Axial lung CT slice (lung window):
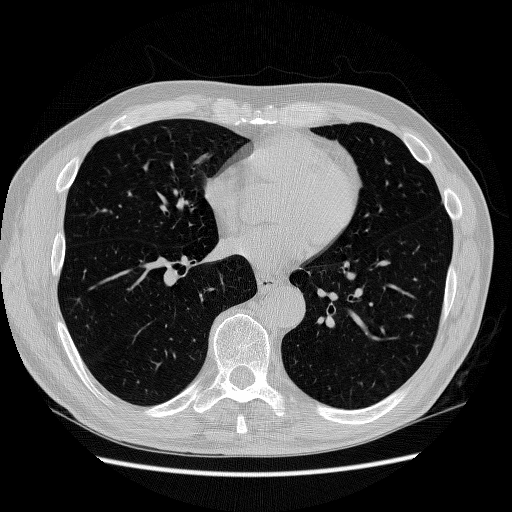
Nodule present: no